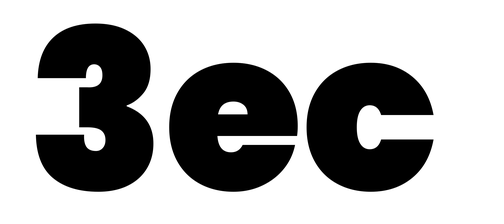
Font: Poppins-Black